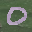
Label: 0